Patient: sex M, age 57
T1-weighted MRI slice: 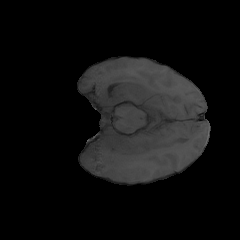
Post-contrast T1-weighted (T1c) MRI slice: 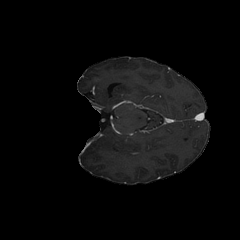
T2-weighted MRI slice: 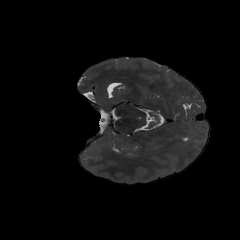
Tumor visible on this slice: no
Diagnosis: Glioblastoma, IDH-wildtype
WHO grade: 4